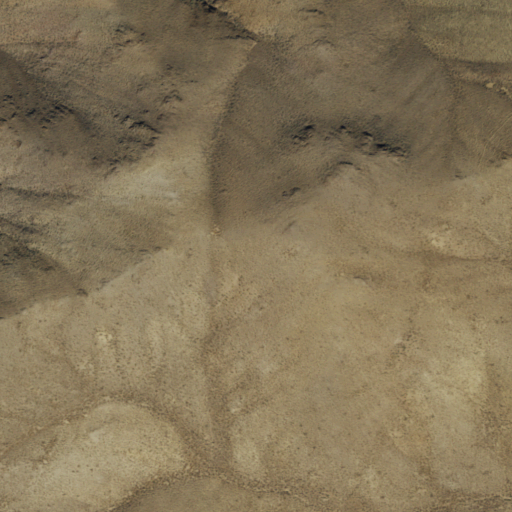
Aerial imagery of mountains in Nevada named Louderback Mountains containing only shrub